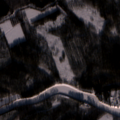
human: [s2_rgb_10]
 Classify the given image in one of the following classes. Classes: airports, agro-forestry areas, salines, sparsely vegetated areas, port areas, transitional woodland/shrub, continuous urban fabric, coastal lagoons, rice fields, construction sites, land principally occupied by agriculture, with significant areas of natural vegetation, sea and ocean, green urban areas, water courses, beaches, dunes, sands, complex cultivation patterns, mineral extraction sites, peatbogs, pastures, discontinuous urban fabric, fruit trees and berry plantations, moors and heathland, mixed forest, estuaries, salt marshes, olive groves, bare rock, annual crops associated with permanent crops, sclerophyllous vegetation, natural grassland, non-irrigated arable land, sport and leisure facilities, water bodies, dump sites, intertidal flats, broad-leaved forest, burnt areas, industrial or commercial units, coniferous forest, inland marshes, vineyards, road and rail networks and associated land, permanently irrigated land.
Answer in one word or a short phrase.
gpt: land principally occupied by agriculture, with significant areas of natural vegetation, coniferous forest, mixed forest, transitional woodland/shrub